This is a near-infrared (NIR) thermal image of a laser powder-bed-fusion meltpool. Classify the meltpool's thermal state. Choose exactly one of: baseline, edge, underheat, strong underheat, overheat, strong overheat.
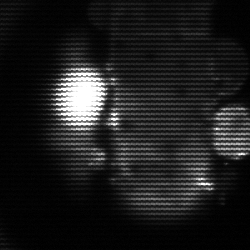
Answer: strong underheat